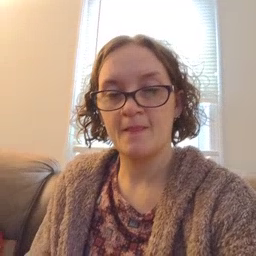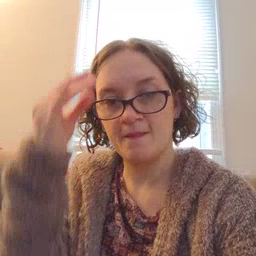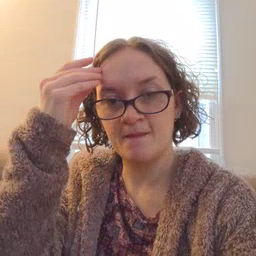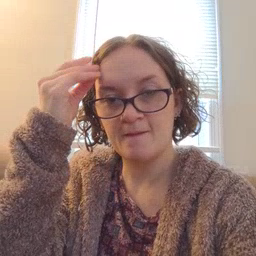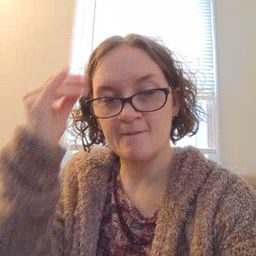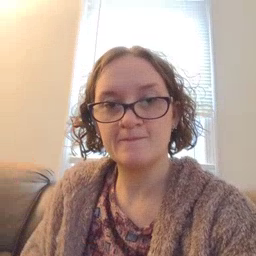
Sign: think